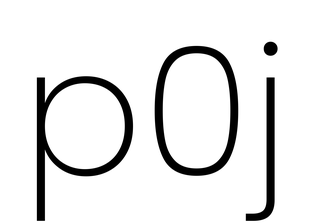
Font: Poppins-ExtraLight